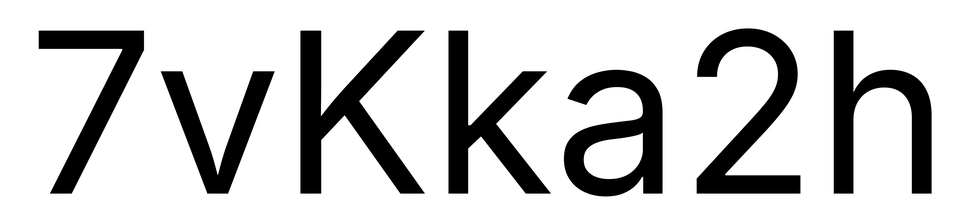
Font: Inter_Regular